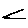
Label: moon